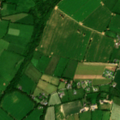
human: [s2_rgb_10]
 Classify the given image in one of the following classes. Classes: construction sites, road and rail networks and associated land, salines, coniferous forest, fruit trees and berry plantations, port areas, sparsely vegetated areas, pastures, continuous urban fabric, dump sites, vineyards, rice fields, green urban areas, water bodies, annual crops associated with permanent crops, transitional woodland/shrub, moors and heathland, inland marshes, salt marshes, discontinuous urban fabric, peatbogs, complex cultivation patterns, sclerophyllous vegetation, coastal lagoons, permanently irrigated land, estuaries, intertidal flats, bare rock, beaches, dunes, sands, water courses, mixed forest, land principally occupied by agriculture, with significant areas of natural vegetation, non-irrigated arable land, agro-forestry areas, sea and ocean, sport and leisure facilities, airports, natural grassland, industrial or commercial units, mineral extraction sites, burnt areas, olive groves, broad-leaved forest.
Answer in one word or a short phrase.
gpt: non-irrigated arable land, pastures, mixed forest